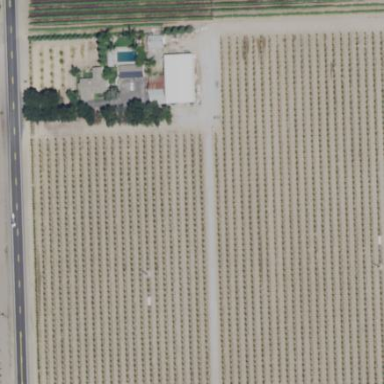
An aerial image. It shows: Vineyard with grape crops.